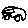
Label: car